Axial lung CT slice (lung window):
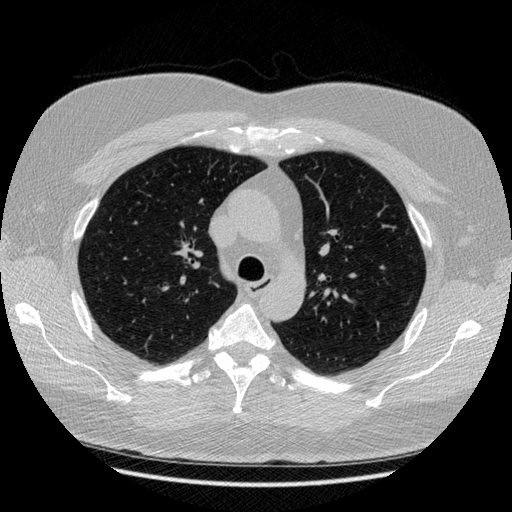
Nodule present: no